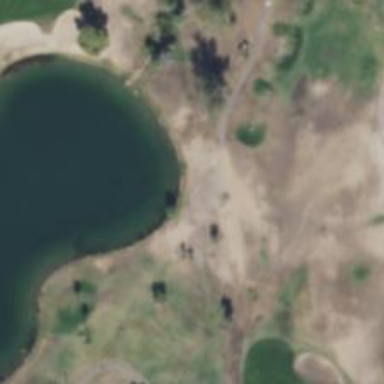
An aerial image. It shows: Path for golf carts.